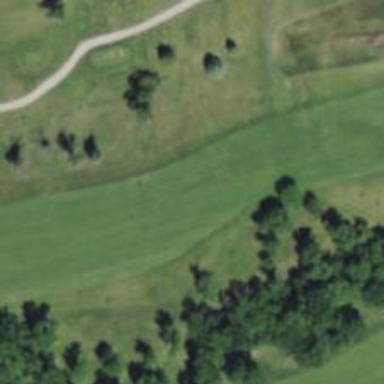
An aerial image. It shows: Golf hole.